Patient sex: M
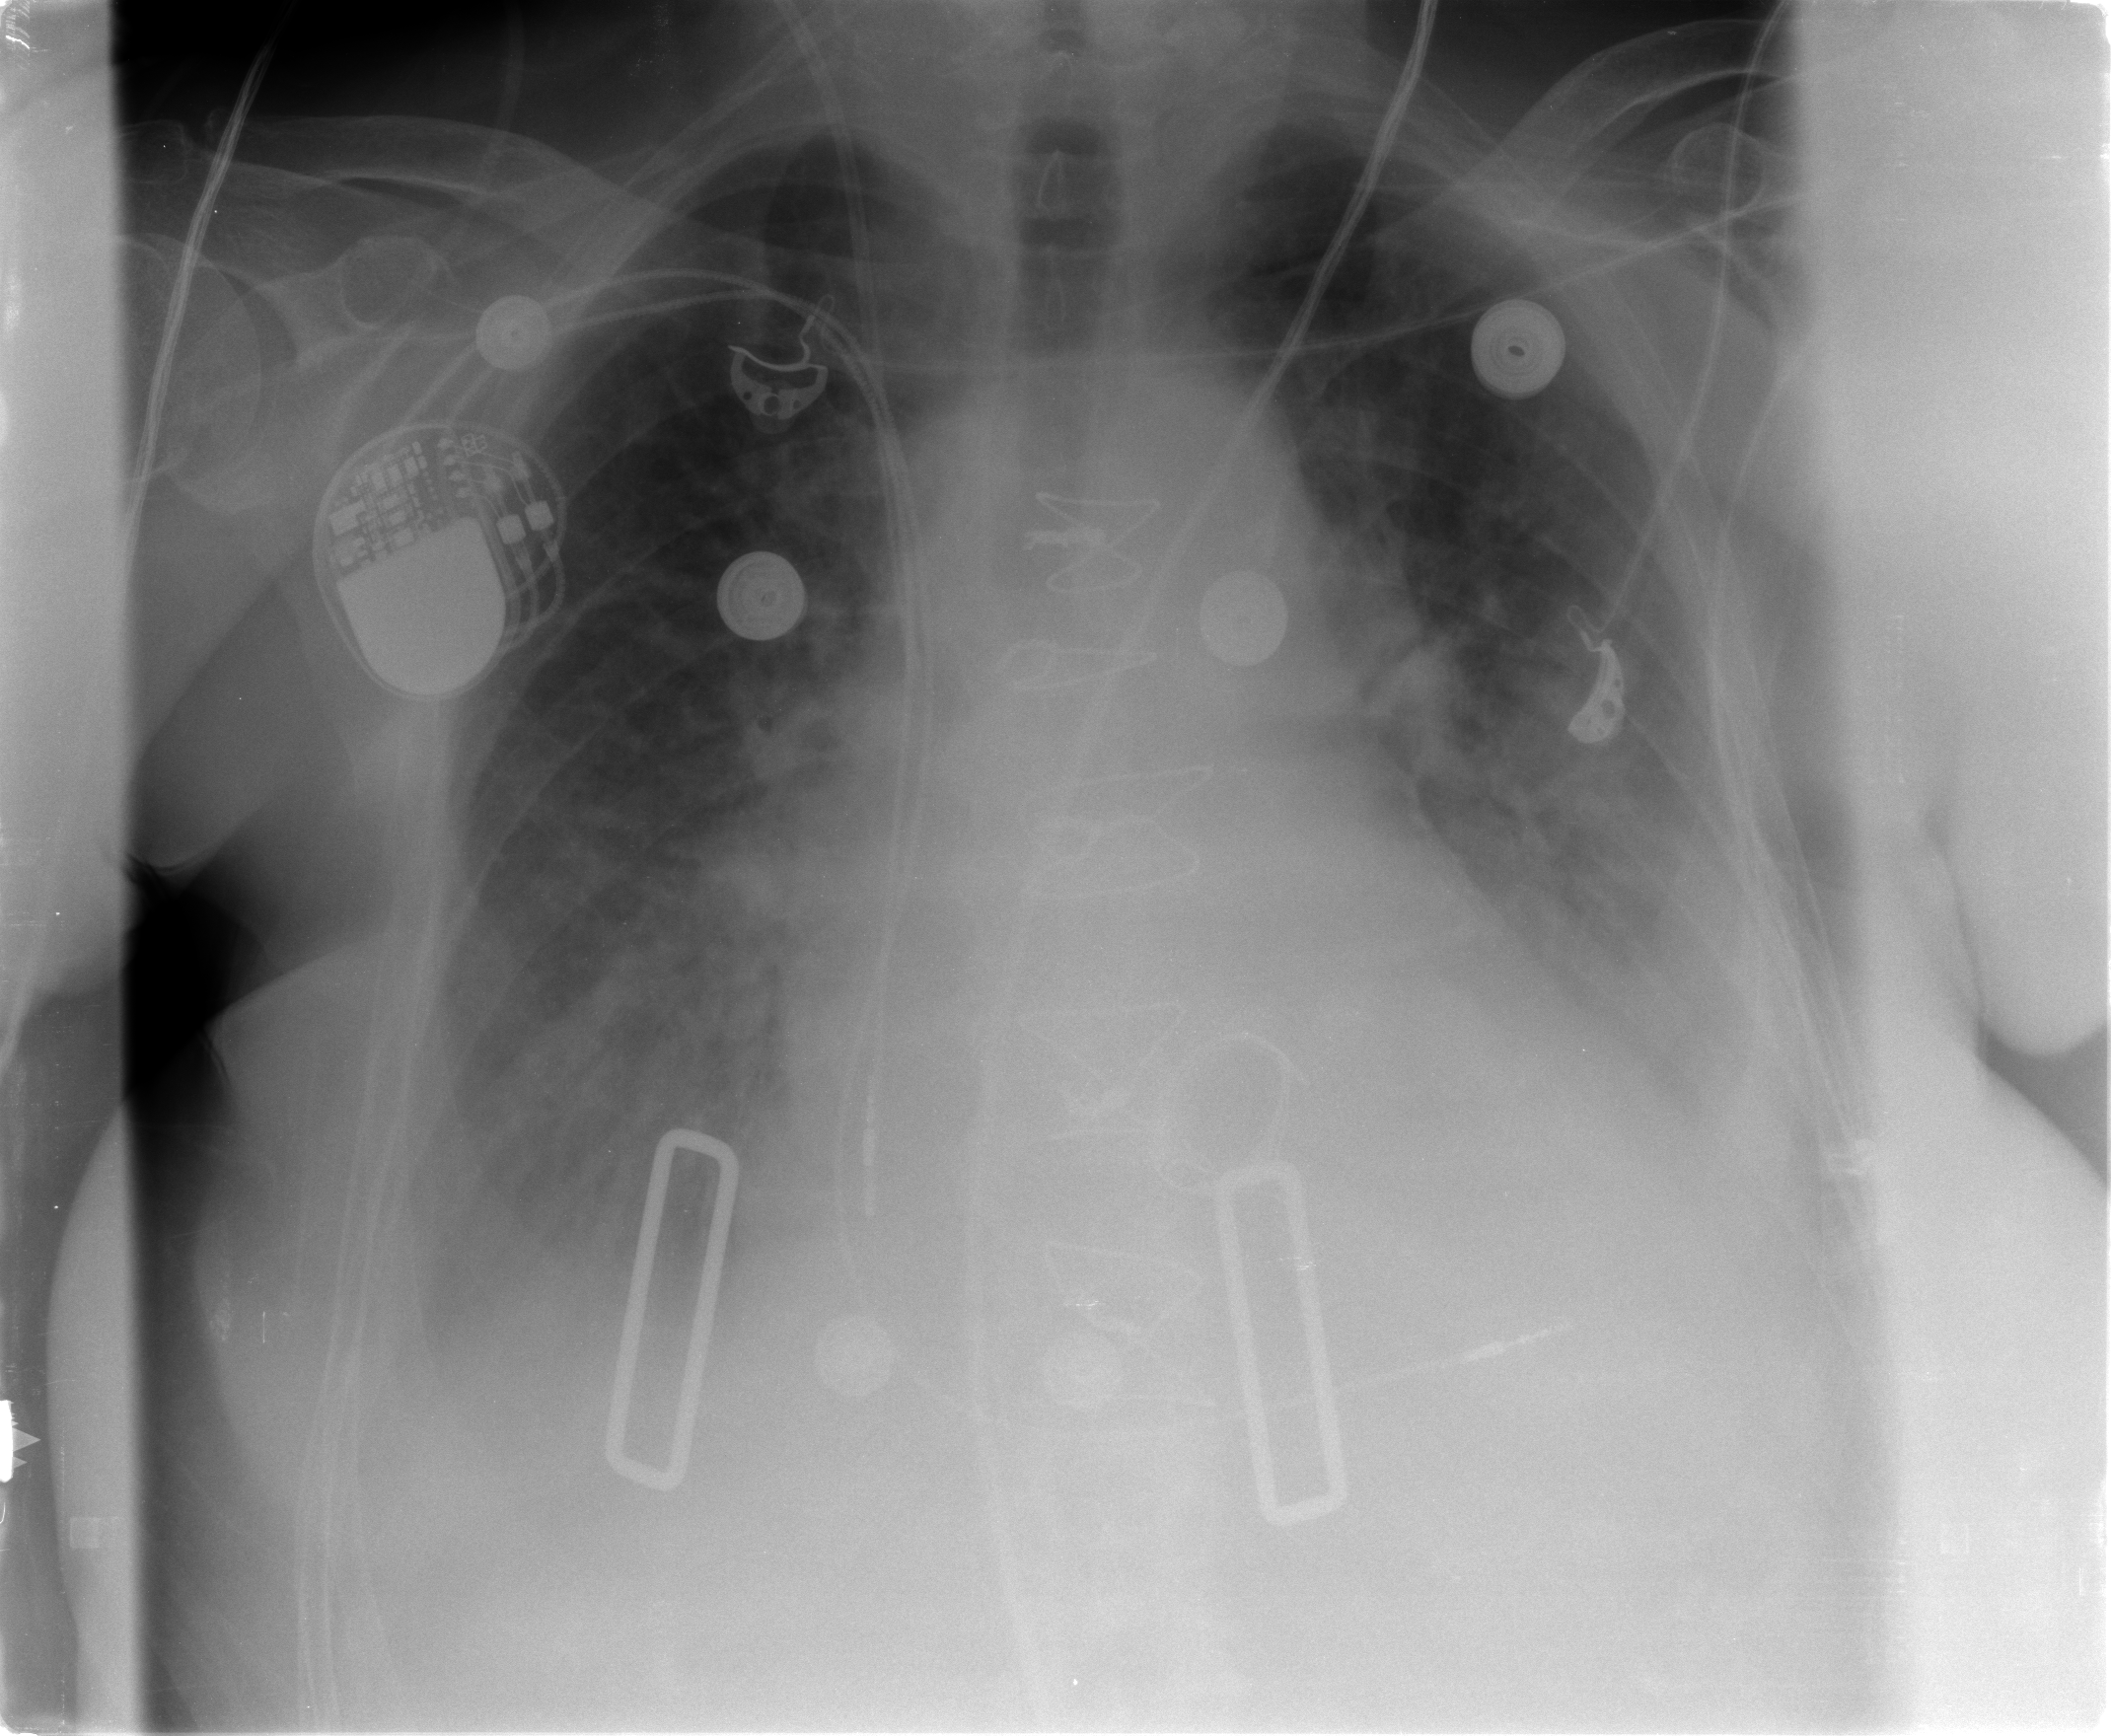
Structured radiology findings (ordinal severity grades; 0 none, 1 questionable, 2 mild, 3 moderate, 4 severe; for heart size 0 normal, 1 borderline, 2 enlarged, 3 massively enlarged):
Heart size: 2
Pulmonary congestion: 3
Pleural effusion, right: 3
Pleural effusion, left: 3
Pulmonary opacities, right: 2
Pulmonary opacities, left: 2
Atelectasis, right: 2
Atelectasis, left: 3